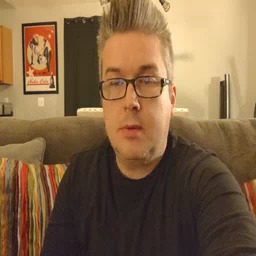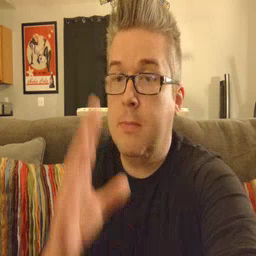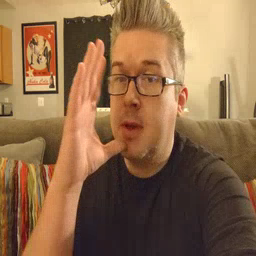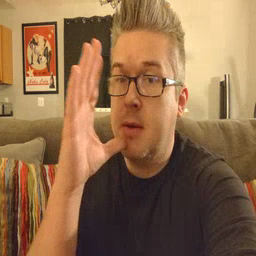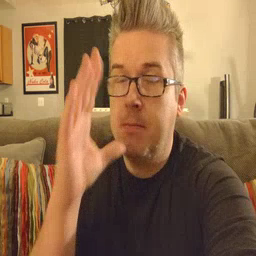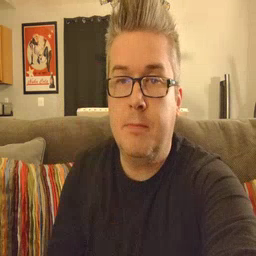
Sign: mom